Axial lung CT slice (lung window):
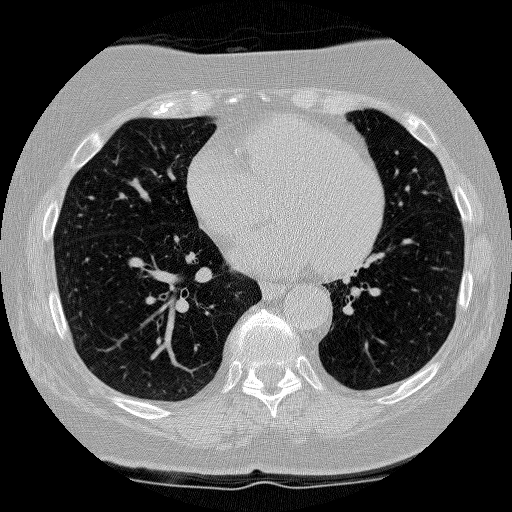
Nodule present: no